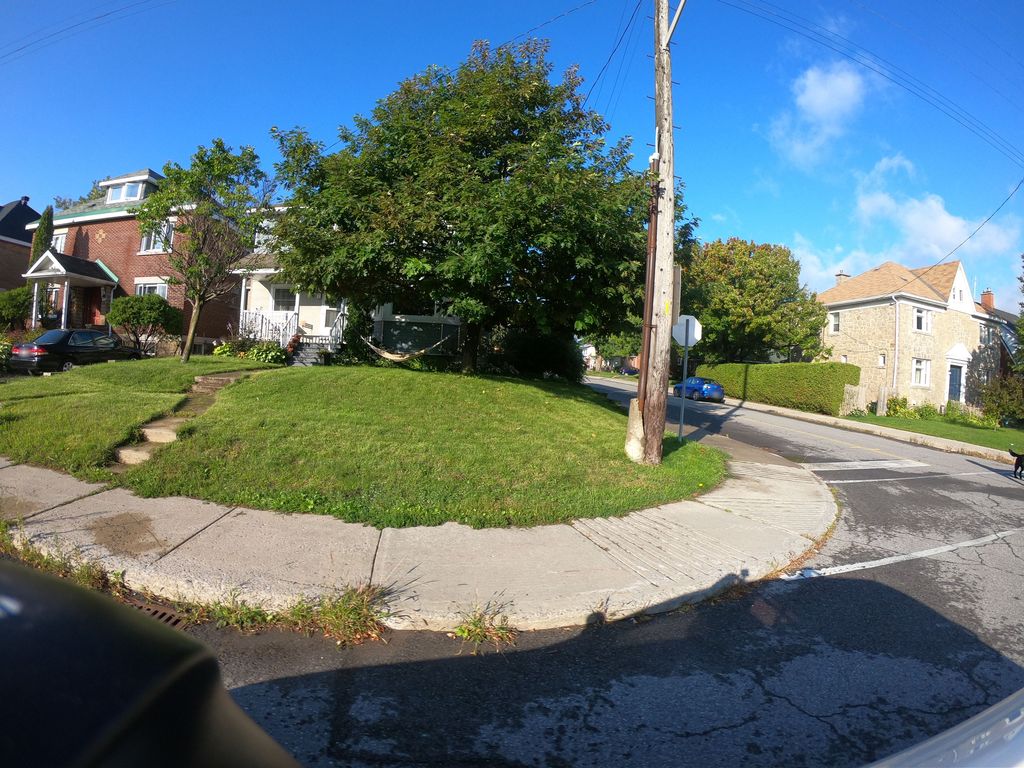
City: ottawa-gatineau